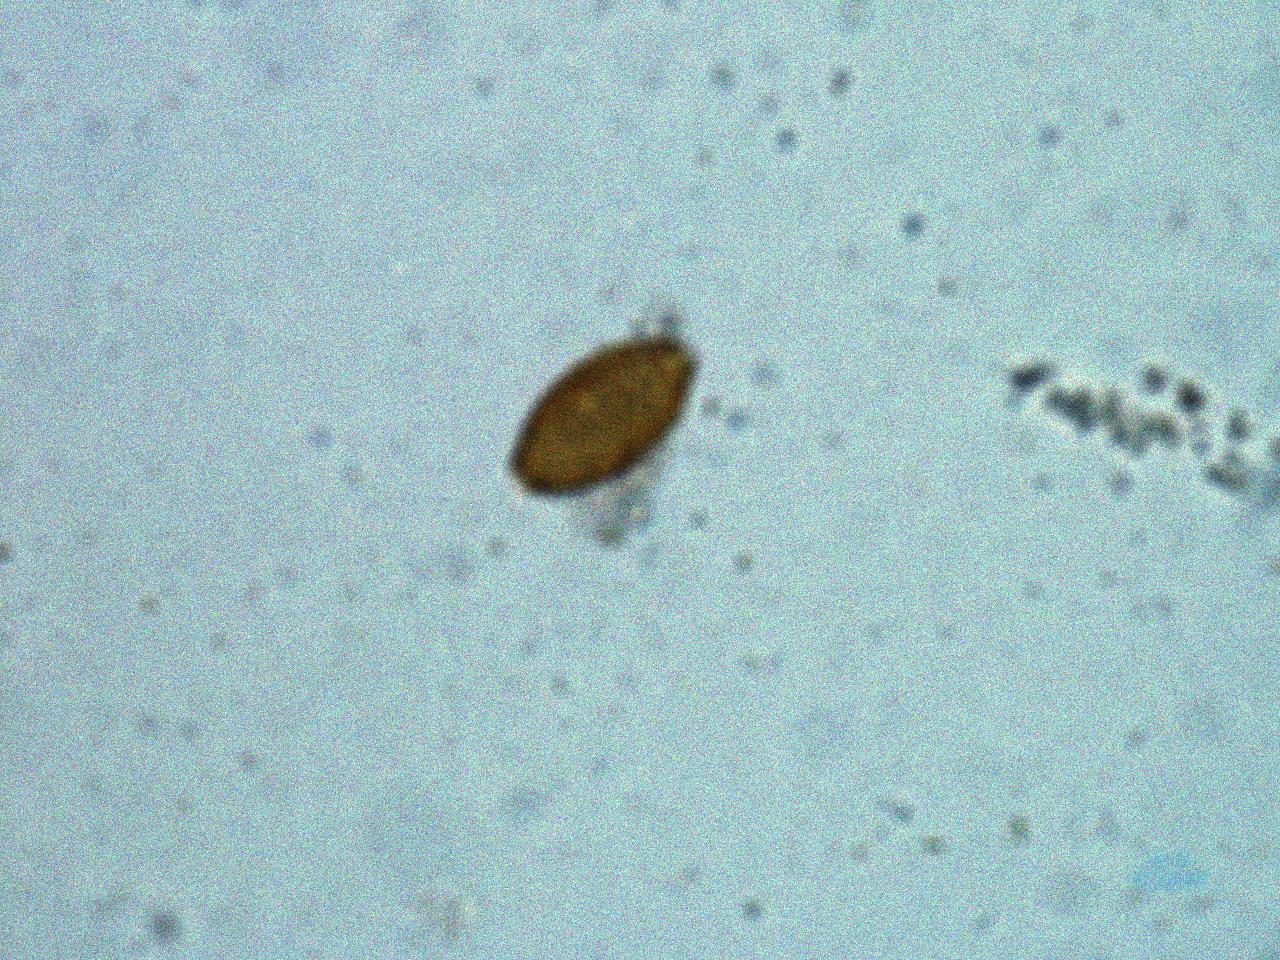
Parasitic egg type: Trichuris trichiura